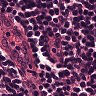
Metastatic tissue present: no